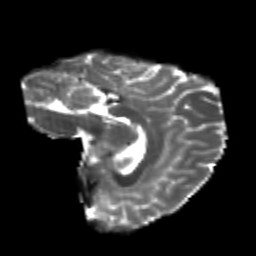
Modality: T2w
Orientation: sagittal
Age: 21
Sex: female
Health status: healthy
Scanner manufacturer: philips
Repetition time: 7.386 s
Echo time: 0.08599 s